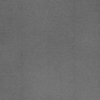
Label: dusty